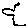
Label: bird